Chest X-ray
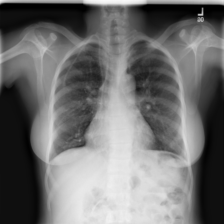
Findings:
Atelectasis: negative
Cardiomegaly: negative
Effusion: negative
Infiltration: negative
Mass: negative
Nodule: negative
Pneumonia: negative
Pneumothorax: negative
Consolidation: negative
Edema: negative
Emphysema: negative
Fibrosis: negative
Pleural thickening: negative
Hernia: negative